Field crop: maize
Growth stage: 2
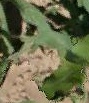
Species: maize